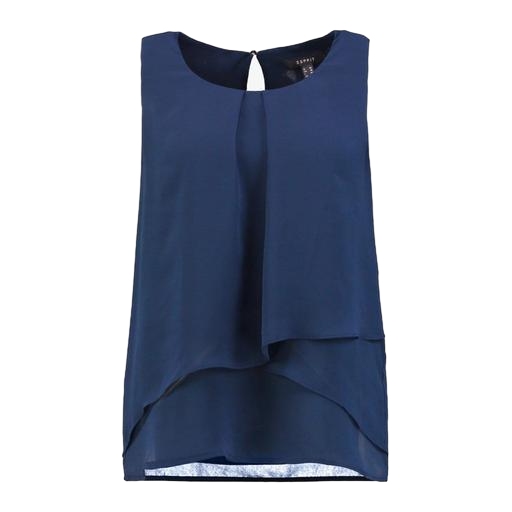
blue sleeveless layered hi-lo top, blue sleeveless top asymmetrical overlay, blue pleated-front georgette top, white background